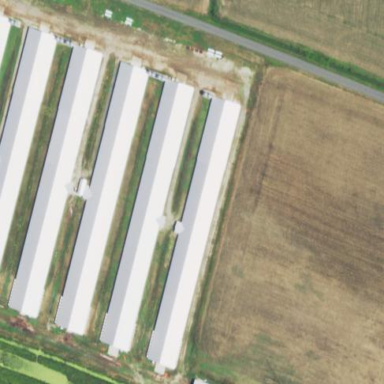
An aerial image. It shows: Farm auxiliary building.